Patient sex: M
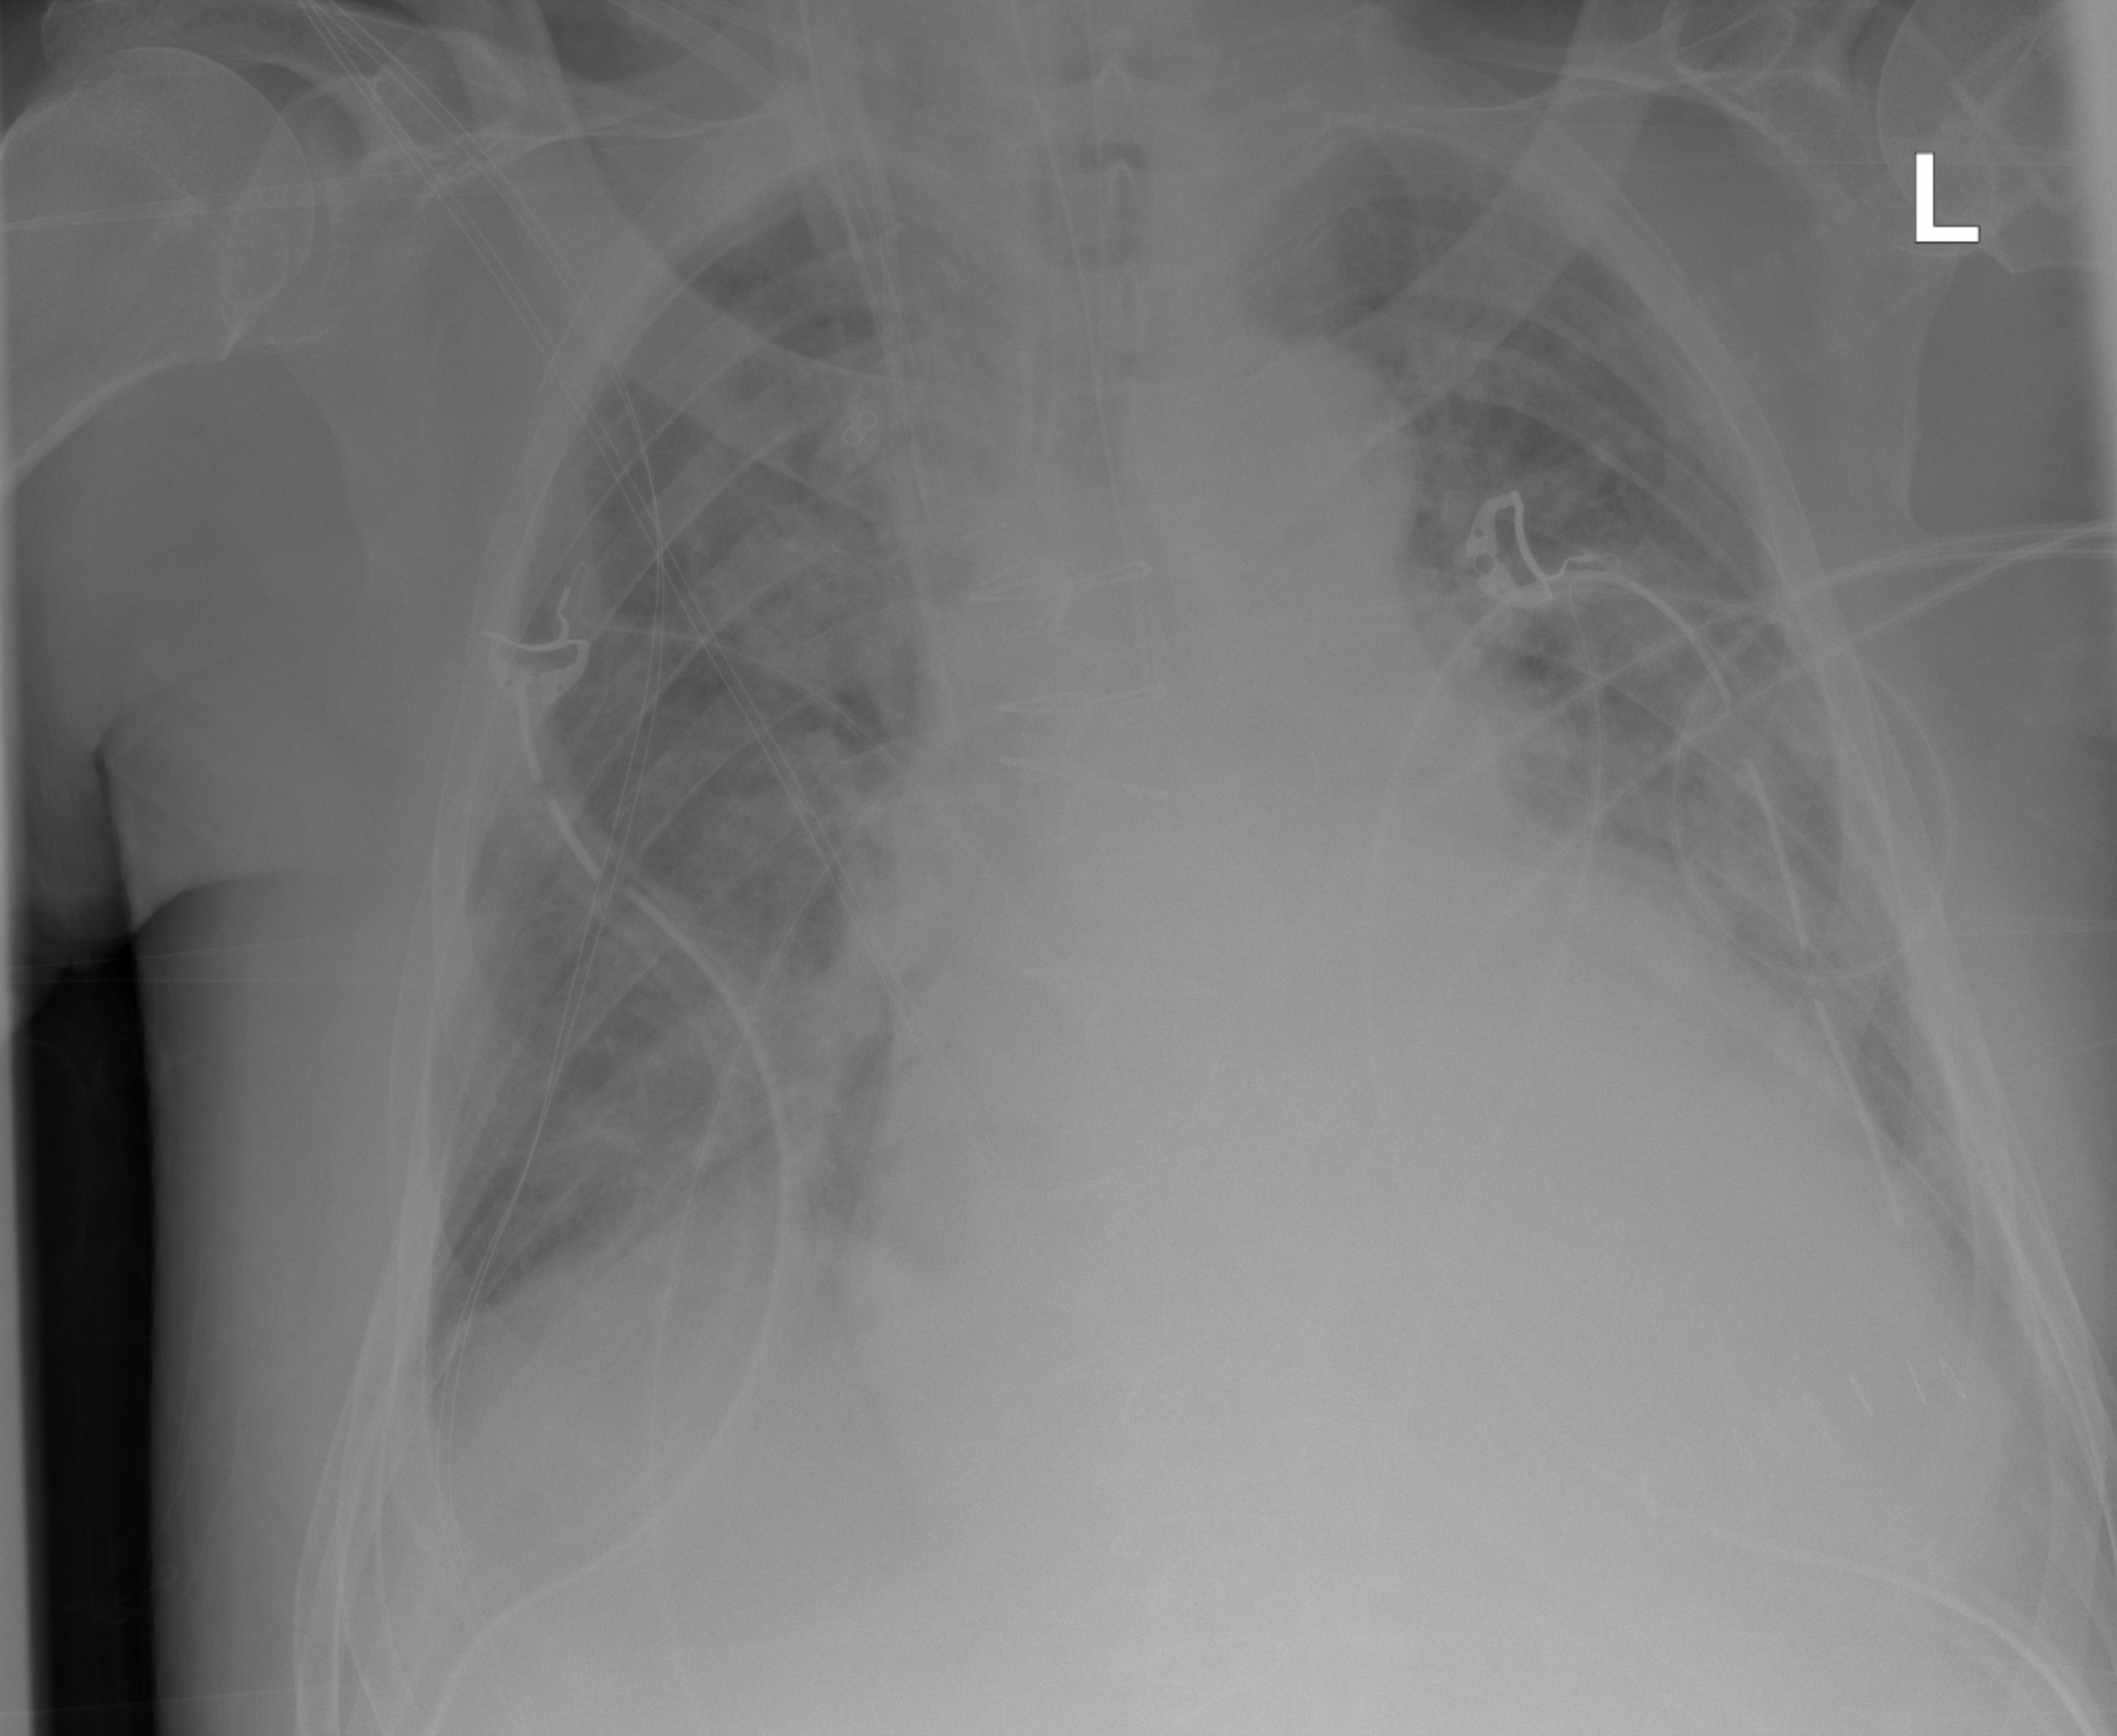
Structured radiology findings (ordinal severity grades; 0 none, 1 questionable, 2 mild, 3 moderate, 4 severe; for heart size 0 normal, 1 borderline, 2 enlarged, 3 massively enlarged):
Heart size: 3
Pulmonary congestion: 2
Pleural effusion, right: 2
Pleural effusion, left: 0
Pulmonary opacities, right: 2
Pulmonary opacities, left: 2
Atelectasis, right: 2
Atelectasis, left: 2